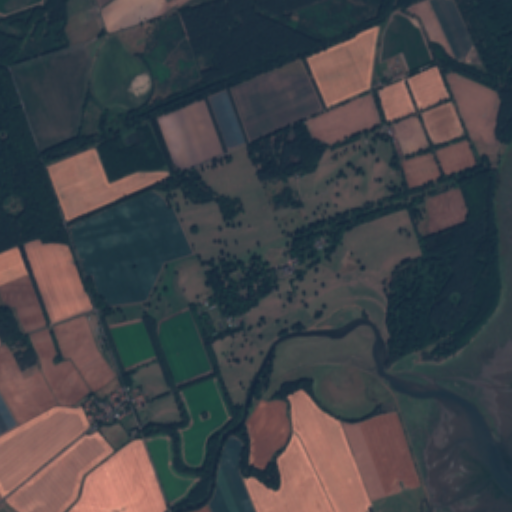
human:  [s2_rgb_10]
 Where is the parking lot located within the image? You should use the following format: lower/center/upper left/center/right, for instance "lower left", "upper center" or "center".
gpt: The parking lot is located in the upper right of the image.
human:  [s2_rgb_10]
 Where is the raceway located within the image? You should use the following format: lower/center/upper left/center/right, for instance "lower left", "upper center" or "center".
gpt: The raceway is located in the upper left of the image.
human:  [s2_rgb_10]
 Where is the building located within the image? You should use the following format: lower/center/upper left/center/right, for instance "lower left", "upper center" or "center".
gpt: There is no building in the image.